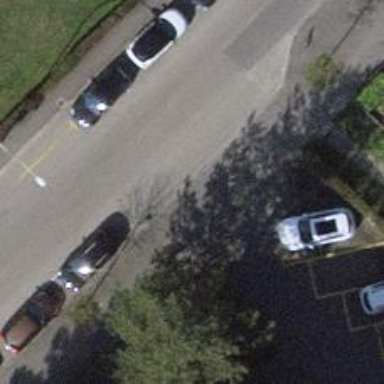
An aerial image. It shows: Parking aisle road with sidewalk alongside.